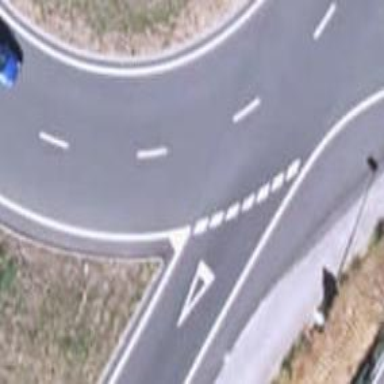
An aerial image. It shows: Roundabout on trunk highway.